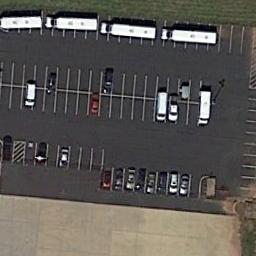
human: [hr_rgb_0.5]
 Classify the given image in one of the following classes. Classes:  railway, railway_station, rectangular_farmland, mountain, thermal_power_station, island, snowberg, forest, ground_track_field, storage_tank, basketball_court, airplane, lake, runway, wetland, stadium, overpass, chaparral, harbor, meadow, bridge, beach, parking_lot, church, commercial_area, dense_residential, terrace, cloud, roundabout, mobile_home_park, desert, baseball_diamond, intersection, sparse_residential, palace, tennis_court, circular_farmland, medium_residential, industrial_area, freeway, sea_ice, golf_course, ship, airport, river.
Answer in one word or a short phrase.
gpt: parking_lot